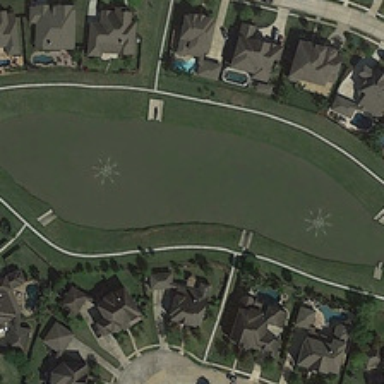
There is lawn and road .